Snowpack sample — Rabbit Ears Pass, Jackson County, Colorado, USA (12/17/25, 1:08 PM MST)
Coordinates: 40.387, -106.625
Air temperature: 34 °F
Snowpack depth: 46 cm
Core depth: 20 cm
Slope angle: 6°, slope face: 165°
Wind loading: medium
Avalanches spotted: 0
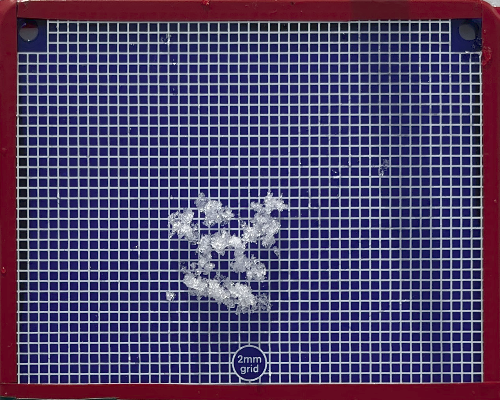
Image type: profile
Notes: No avalanches spotted nearby, although collected in a meadowy area with minimal risk on this face of the pass.